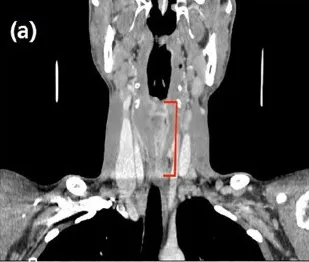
(A, B) Neck-enhanced CT: (sagittal and coronal): The mucosa of the upper esophagus was thickened and enhanced to a length of 71 mm.
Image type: radiology (ct)